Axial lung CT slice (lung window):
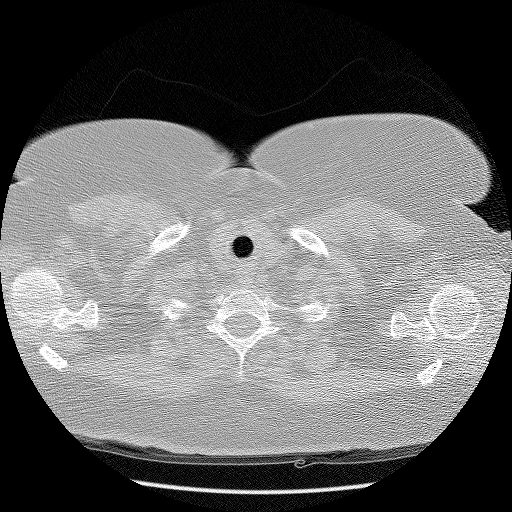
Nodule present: no